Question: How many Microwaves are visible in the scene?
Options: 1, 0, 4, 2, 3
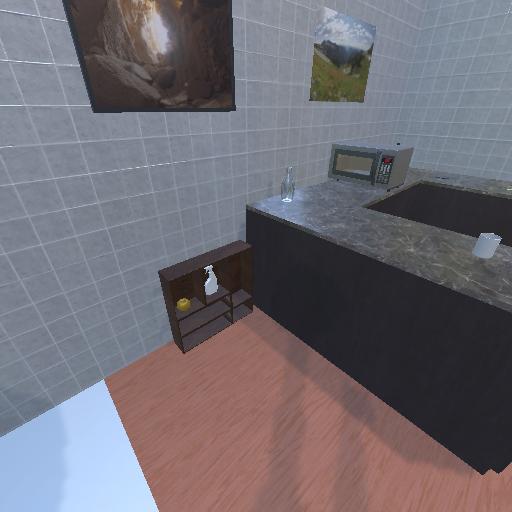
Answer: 1